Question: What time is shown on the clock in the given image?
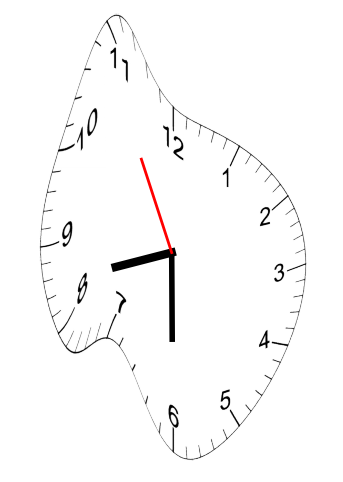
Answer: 08:29:55